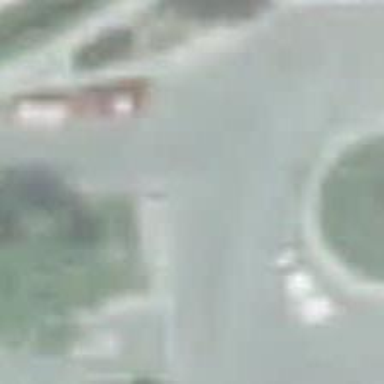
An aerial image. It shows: Residential road with roundabout.